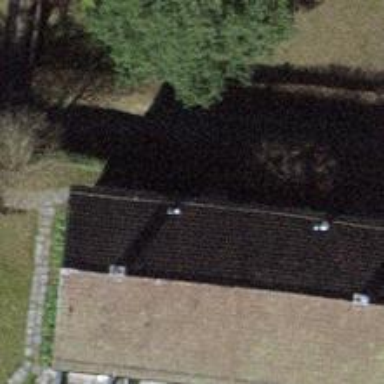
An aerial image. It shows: Semidetached house.